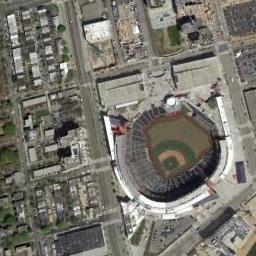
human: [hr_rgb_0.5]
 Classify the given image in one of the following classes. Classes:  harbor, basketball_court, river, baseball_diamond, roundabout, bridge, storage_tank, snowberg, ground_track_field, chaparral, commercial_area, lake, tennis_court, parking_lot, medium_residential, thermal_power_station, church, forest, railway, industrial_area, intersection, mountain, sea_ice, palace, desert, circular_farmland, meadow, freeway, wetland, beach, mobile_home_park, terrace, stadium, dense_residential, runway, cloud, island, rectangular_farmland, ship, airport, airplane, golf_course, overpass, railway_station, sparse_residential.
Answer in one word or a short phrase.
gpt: stadium